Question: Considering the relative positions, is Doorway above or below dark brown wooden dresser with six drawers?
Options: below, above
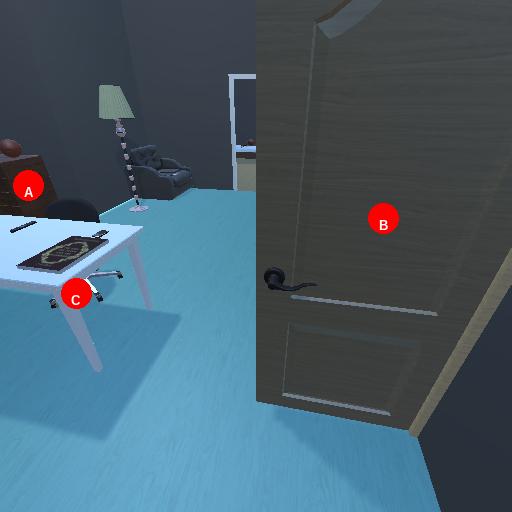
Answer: below